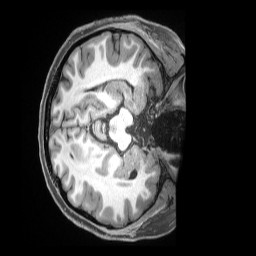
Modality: T1w
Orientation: axial
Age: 24
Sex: female
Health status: ill
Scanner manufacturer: siemens
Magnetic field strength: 3 T
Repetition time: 2.5 s
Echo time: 0.00181 s